Question: I have 100x100 integer matrix (which each variable represents a percentage value). So i want to plot the data via a heatmap (i guess this one is an appropriate one). In addition, i want to make regions obvious to separate due to a condition like; if "percentage > 50" then paint that area in red relative to value of "percentage". For instance, if percentage is 80 then it will have darker red than the percentage which will have 50. Well you can see an example of what i'm trying to do.

I will appreciate a lot for any help. Thanks anyway
EDIT: Here is the sample code for reading and constructing matrix.
'''
library(ggplot2)
outcomeMatrix <- read.table("probMatrix.txt")
firstCol = as.numeric(outcomeMatrix[1,])
firstRow = as.numeric(outcomeMatrix[,1])
matrix <- as.matrix(scale(outcomeMatrix))
'''
Well you can see a sample of data (10x10 matrix) below
<URL>
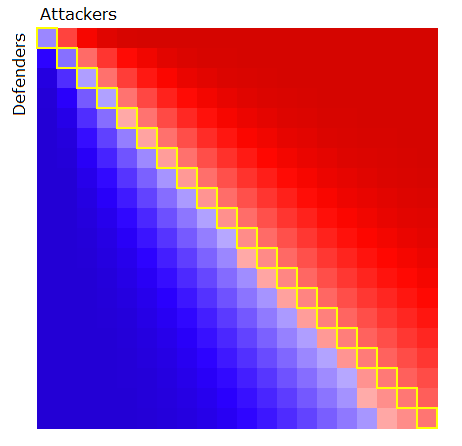
Answer: Also, 'image' could be helpful:
'''
#matrix with the part of your data 10x10 you uploaded
mat <- as.matrix(read.table(text = "0 0 0 0 0 0 0 0 0 0
41 10 2 0 0 0 0 0 0 0
75 36 20 9 4 2 1 0 0 0
91 65 47 31 20 13 8 5 3 2
97 78 64 47 35 25 18 12 8 5
99 88 76 63 50 39 29 22 16 11
99 93 85 74 63 52 42 32 25 19
99 96 91 83 73 64 53 44 35 28
99 98 94 88 81 72 64 54 46 37
99 98 96 92 87 80 72 64 55 47"))
#neccessary step to 'image' the expected. read '?image'
t_mat <- t(mat[ncol(mat):1,])
#basic plot
image(t_mat, col = colorRampPalette(c("blue", "red"))(10), axes = F)
#creaty matrix with 'NA's and fill
#only the values you want to appear yellow.
#here: say 45 to 55
yellows <- matrix(nrow = nrow(t_mat), ncol = ncol(t_mat))
yellows[which(t_mat > 45 & t_mat < 55)] <- t_mat[which(t_mat > 45 & t_mat < 55)]
#overlay "yellows" to basic plot
image(yellows, col = rgb(1,1,0,1/2), add = T)
'''
The plot looks:

P.S. I guessed that's what the yellow borders are for. Sorry if I misunderstood.
Added example 'legend' and labels:
'''
title(main = "imageplot", xlab = "x axis", ylab = "y axis")
legend(x = 0.6, y = 1.15, legend = c("<45", "45-55", ">55"),
fill = c("blue", rgb(1,1,0,1/2), "red"), xpd = T, ncol = 3)
'''
Added labels to both axes:
'''
#I guess you'll need to use 'axis(1, at = seq(0,1,0.0101), labels = seq(1, 100, 1))'
#but I'm not sure
axis(1, at = seq(0,1,0.11), labels = seq(1, 10, 1))
axis(2, at = seq(0,1,0.11), labels = seq(1, 10, 1))
'''